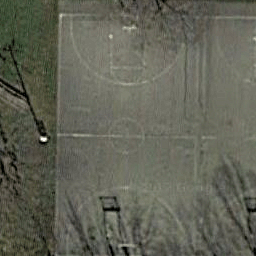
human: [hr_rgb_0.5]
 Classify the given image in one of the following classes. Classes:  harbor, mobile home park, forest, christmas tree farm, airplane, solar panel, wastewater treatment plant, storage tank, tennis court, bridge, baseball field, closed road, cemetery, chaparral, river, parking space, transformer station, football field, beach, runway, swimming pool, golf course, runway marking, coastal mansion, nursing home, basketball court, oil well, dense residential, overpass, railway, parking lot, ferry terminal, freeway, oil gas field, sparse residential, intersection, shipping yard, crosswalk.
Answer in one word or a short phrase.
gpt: basketball court